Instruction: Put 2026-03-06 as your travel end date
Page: home
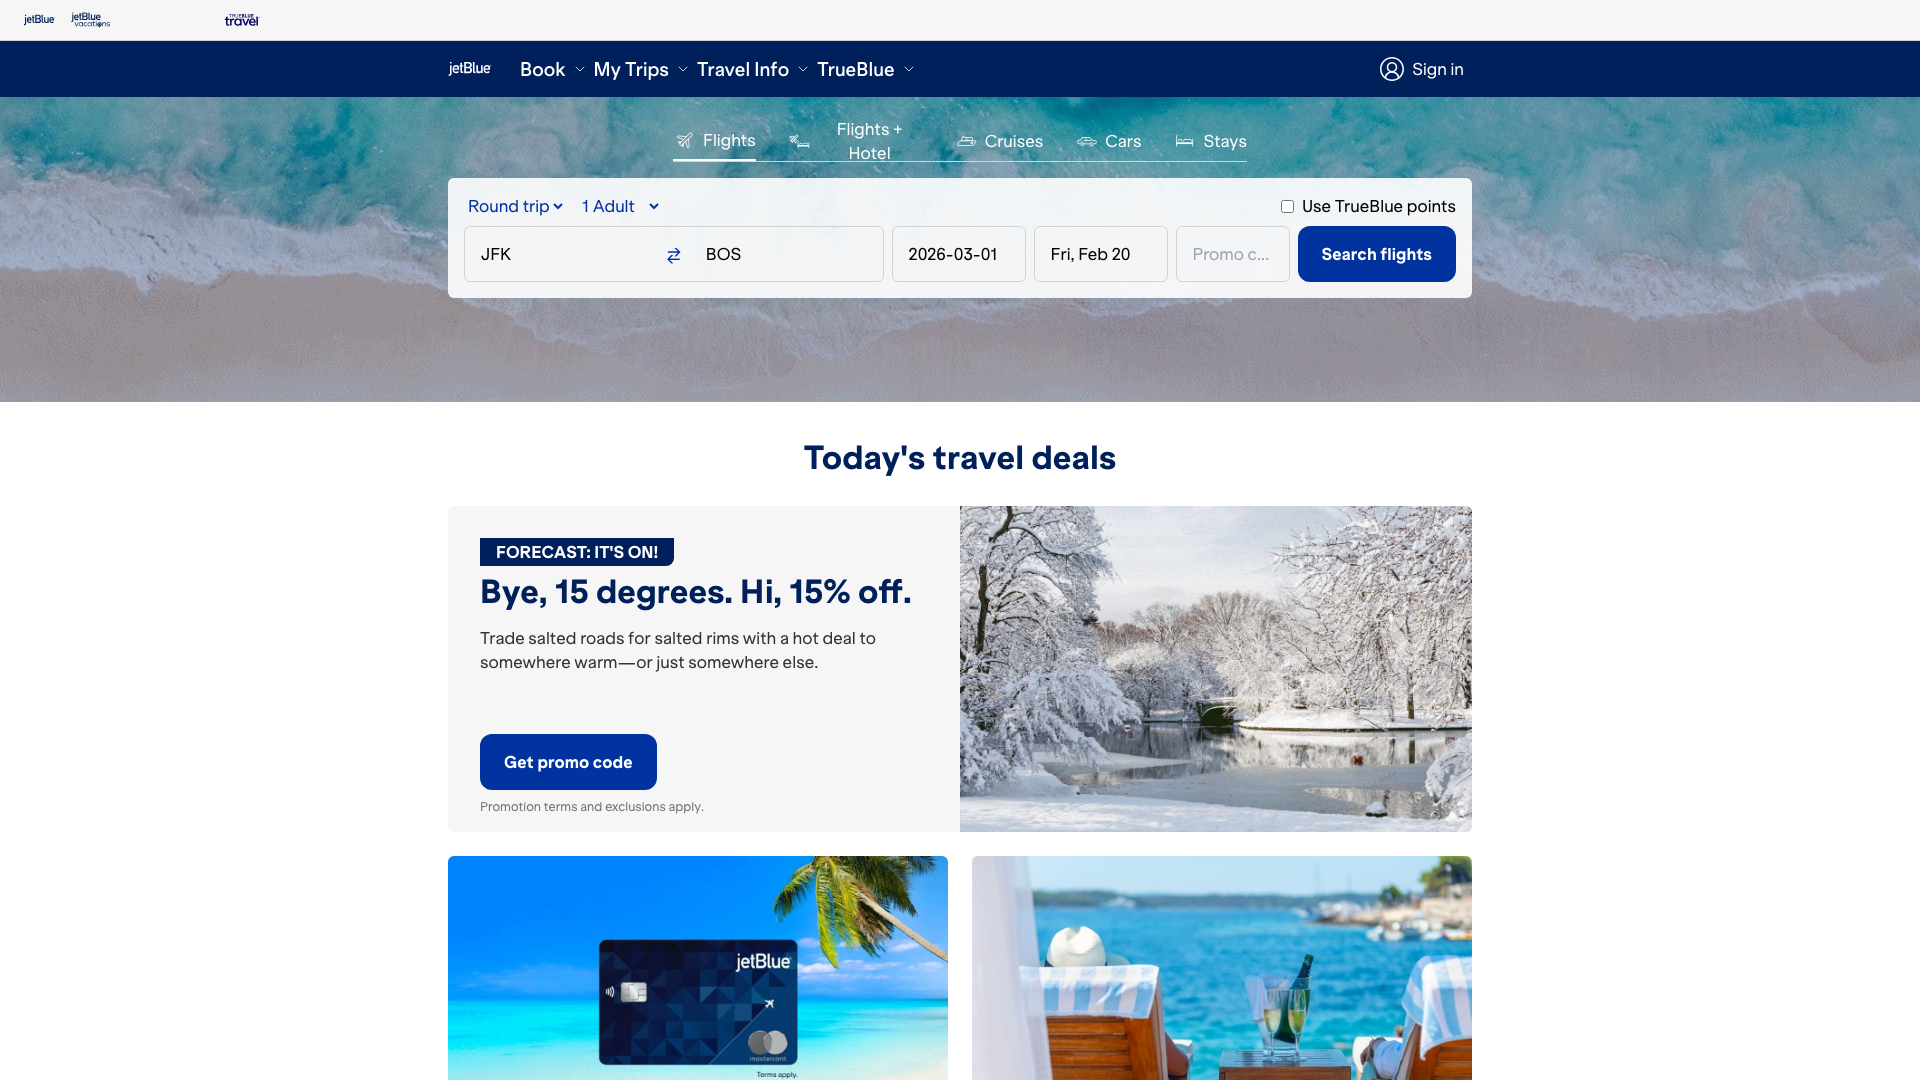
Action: type